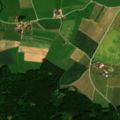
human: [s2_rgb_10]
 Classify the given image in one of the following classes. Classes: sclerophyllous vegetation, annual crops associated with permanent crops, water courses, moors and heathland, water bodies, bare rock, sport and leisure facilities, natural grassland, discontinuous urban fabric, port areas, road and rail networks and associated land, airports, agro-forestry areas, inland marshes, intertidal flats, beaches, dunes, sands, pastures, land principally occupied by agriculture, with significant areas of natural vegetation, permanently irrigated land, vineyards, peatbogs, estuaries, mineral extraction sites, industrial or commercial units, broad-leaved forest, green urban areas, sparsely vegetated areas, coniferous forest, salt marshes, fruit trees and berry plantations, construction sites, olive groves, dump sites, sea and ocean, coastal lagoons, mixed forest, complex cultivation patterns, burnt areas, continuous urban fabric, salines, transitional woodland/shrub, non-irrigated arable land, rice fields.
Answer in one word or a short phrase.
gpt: discontinuous urban fabric, non-irrigated arable land, pastures, coniferous forest